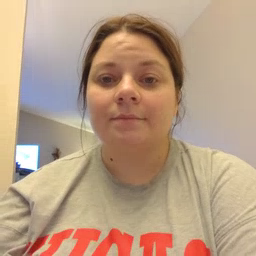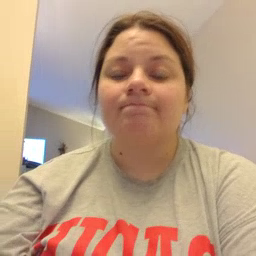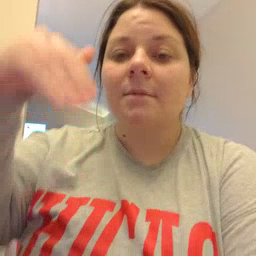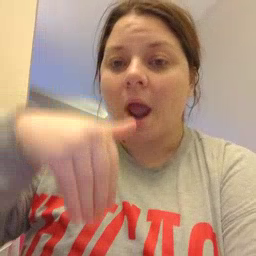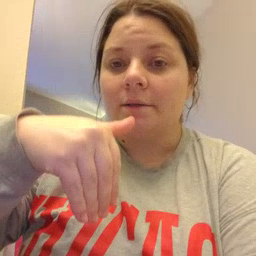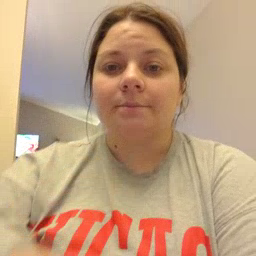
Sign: night